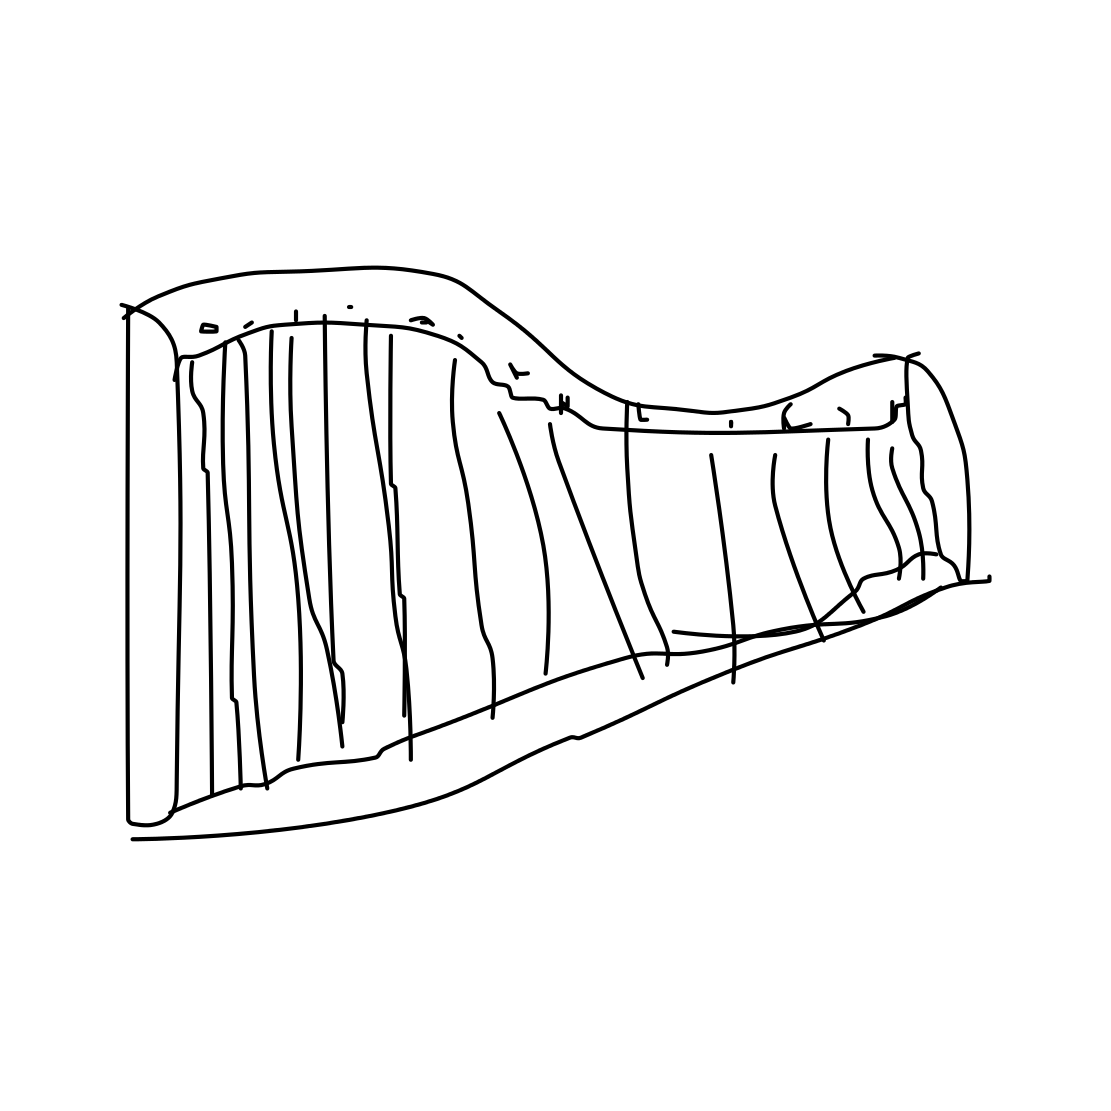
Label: harp